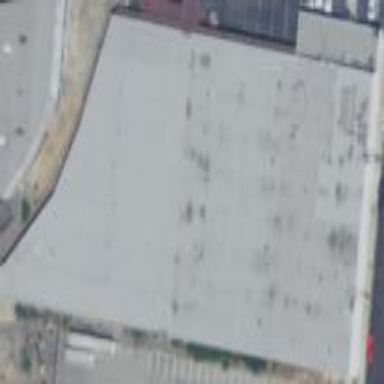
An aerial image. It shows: Warehouse.